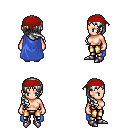
a pixel art fantasy rpg character, female body template, human, light skin, blue cape, gold greaves, white right-swept hairstyle, red bandana, metal boots, four views (front, back, left, right), 2x2 character sprite sheet, small pixel art, hard edges, no anti-aliasing